Interaction volume radius: 5 \u00c5
Interaction volume height: 25 \u00c5
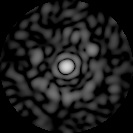
Disorder parameter: 0.84